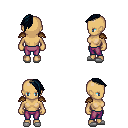
a pixel art fantasy rpg character, female body template, human, tanned skin, leather shoulder armor, magenta pants, raven long mohawk hairstyle, white slippers, four views (front, back, left, right), 2x2 character sprite sheet, small pixel art, hard edges, no anti-aliasing